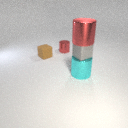
large cyan metal cylinder below small gray rubber cube